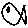
Label: fish